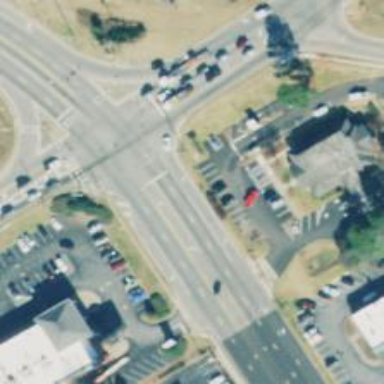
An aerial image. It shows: Marked crossing on the road.